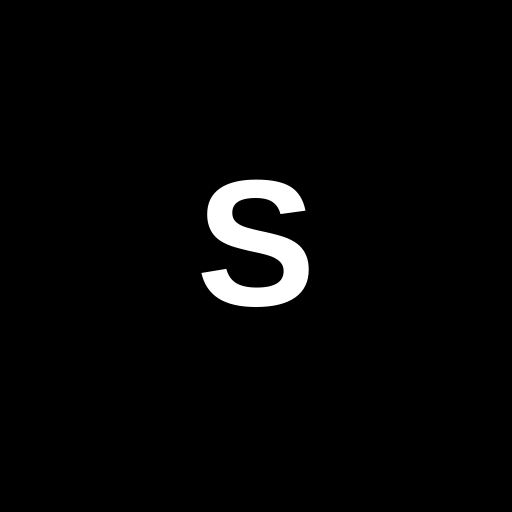
Character: S
Unicode: U+0053 (LATIN CAPITAL LETTER S)